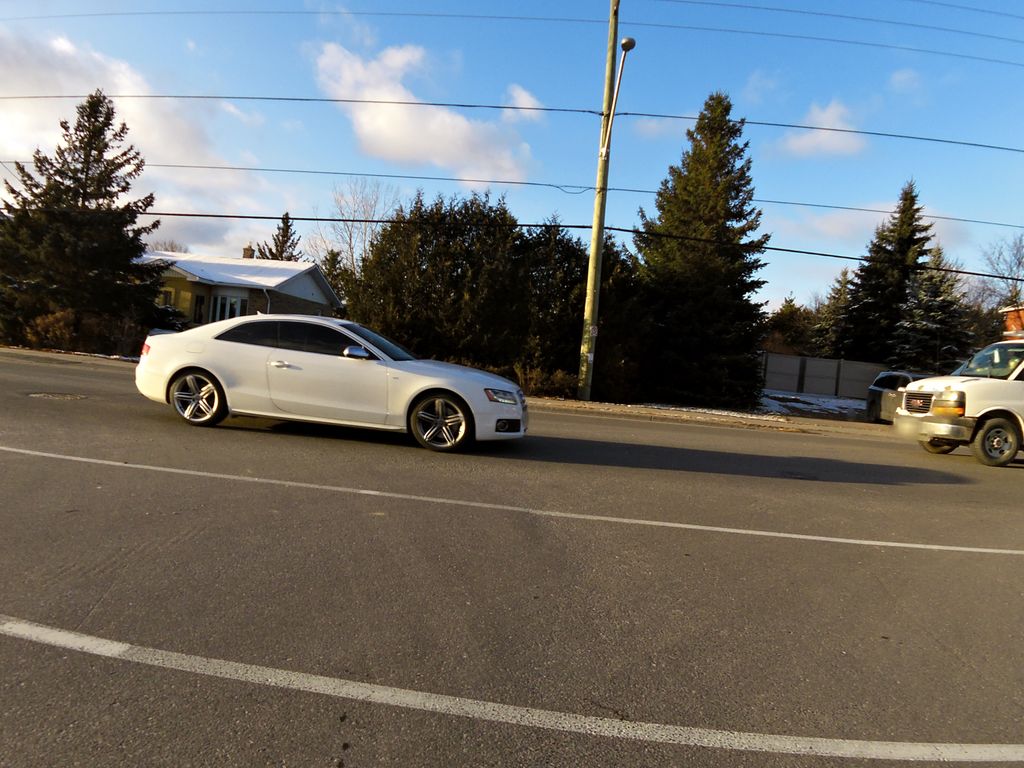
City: ottawa-gatineau